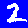
Digit: 2